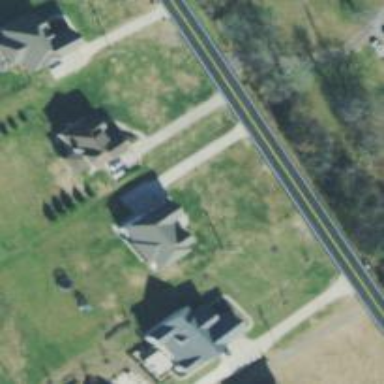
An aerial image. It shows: Driveway.